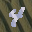
Label: 4